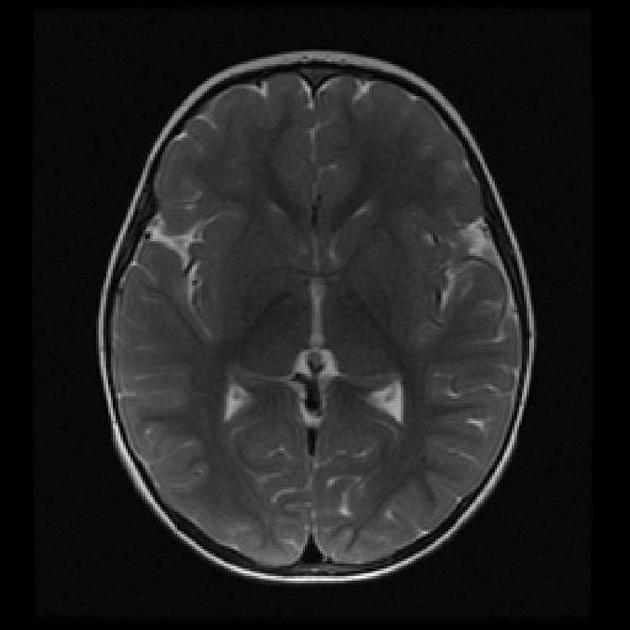
Label: notumor